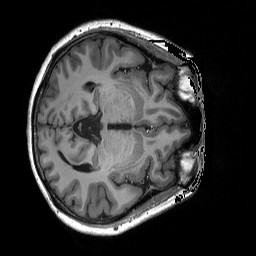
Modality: T1w
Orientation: axial
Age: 58
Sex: female
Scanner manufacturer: siemens
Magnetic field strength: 3 T
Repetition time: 2.5 s
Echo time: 0.00248 s